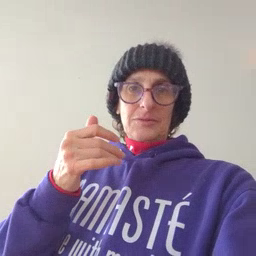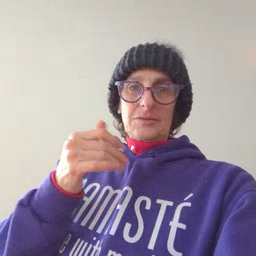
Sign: garbage